Chest X-ray. View position: PA
Patient age: 41
Patient sex: M
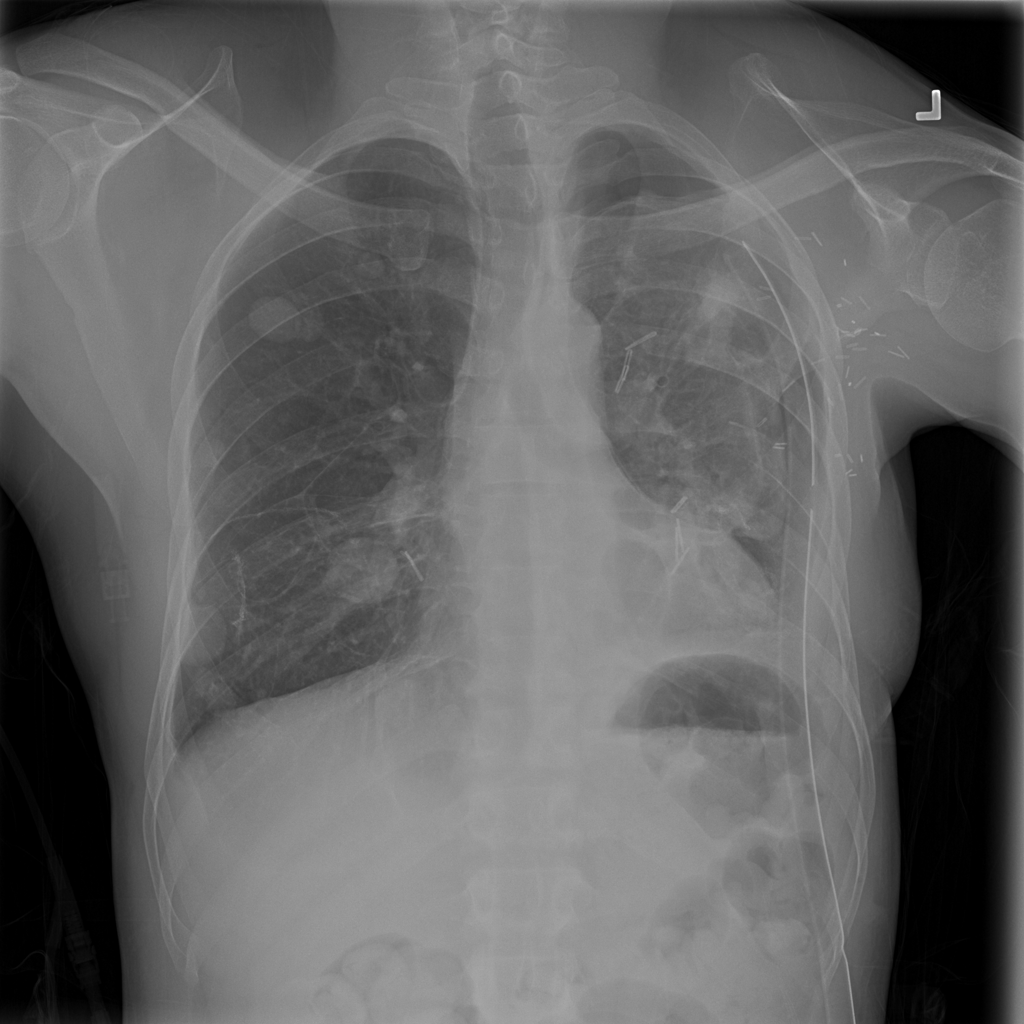
Finding: Pneumothorax